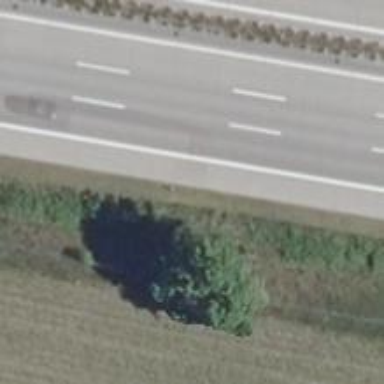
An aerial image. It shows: Deciduous broadleaved tree.